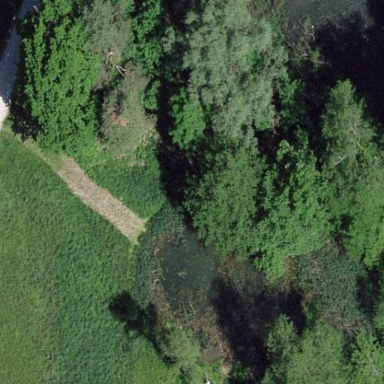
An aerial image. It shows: Serene pond surrounded by nature.